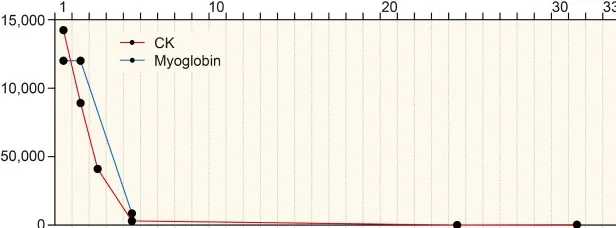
Timeline of the case after admission. (A-C) Time course of CK, myoglobin, plasma creatinine, and levels of uPCR and uACR.
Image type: pathology (fish)